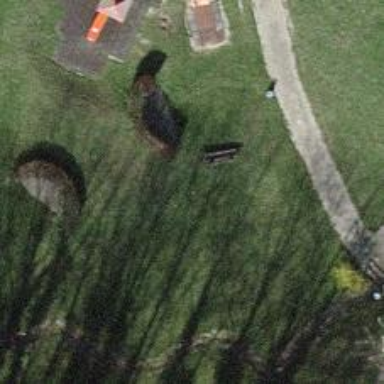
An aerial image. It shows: Playground area for leisure land.